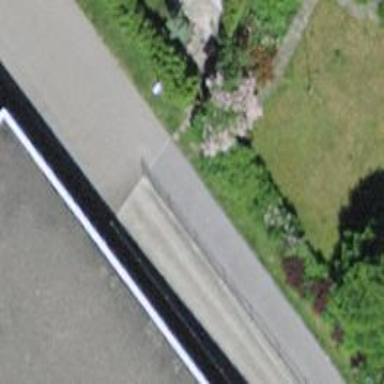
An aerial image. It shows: Unpaved footway along abandoned railway.